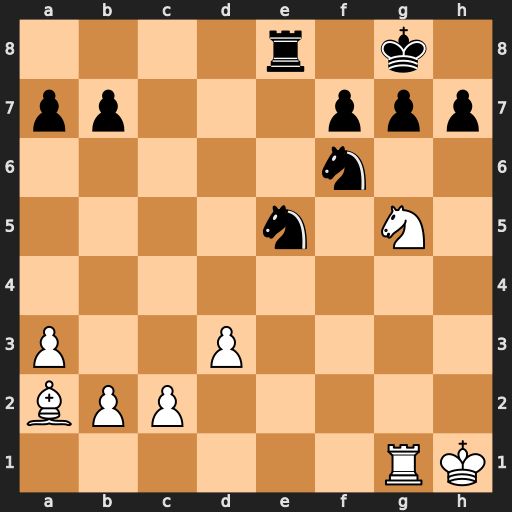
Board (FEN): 4r1k1/pp3ppp/5n2/4n1N1/8/P2P4/BPP5/6RK
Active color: w
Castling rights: -
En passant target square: -
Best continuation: d4 Kf8 dxe5